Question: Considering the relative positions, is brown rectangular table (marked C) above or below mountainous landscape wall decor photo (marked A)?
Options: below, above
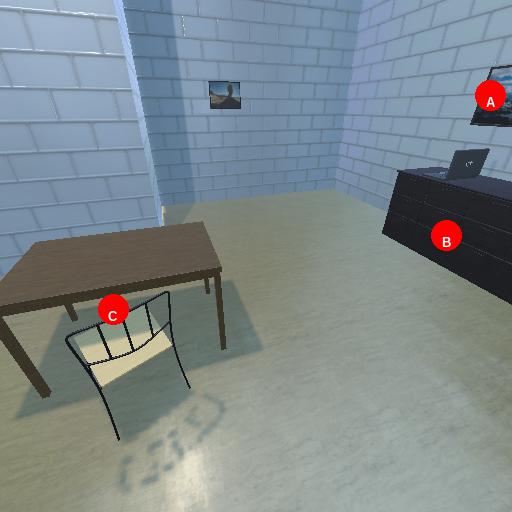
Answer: below